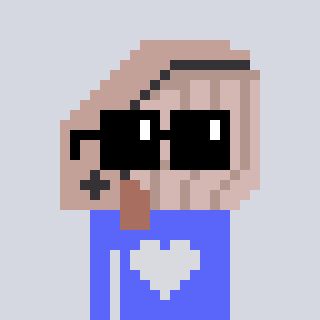
a pixel art character with square black sunglasses, a whale-shaped head and a purple-colored body on a cool background